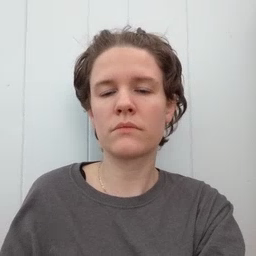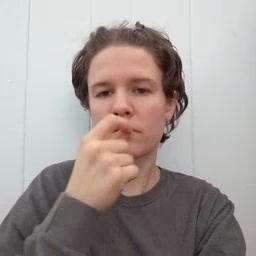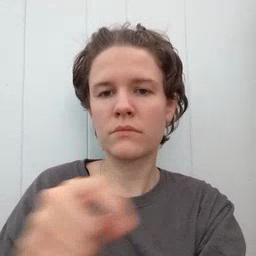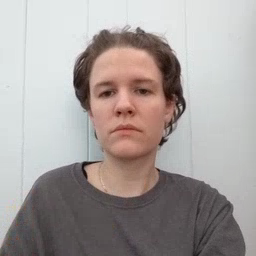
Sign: pencil